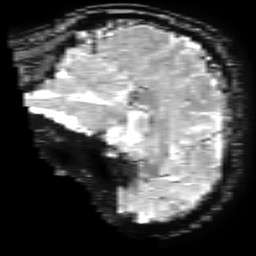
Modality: T2starw
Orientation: sagittal
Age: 40
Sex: male
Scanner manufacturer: ge
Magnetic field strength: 3 T
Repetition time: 0.65 s
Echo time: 0.02 s